Interaction volume radius: 5 \u00c5
Interaction volume height: 15 \u00c5
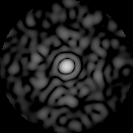
Disorder parameter: 0.8113